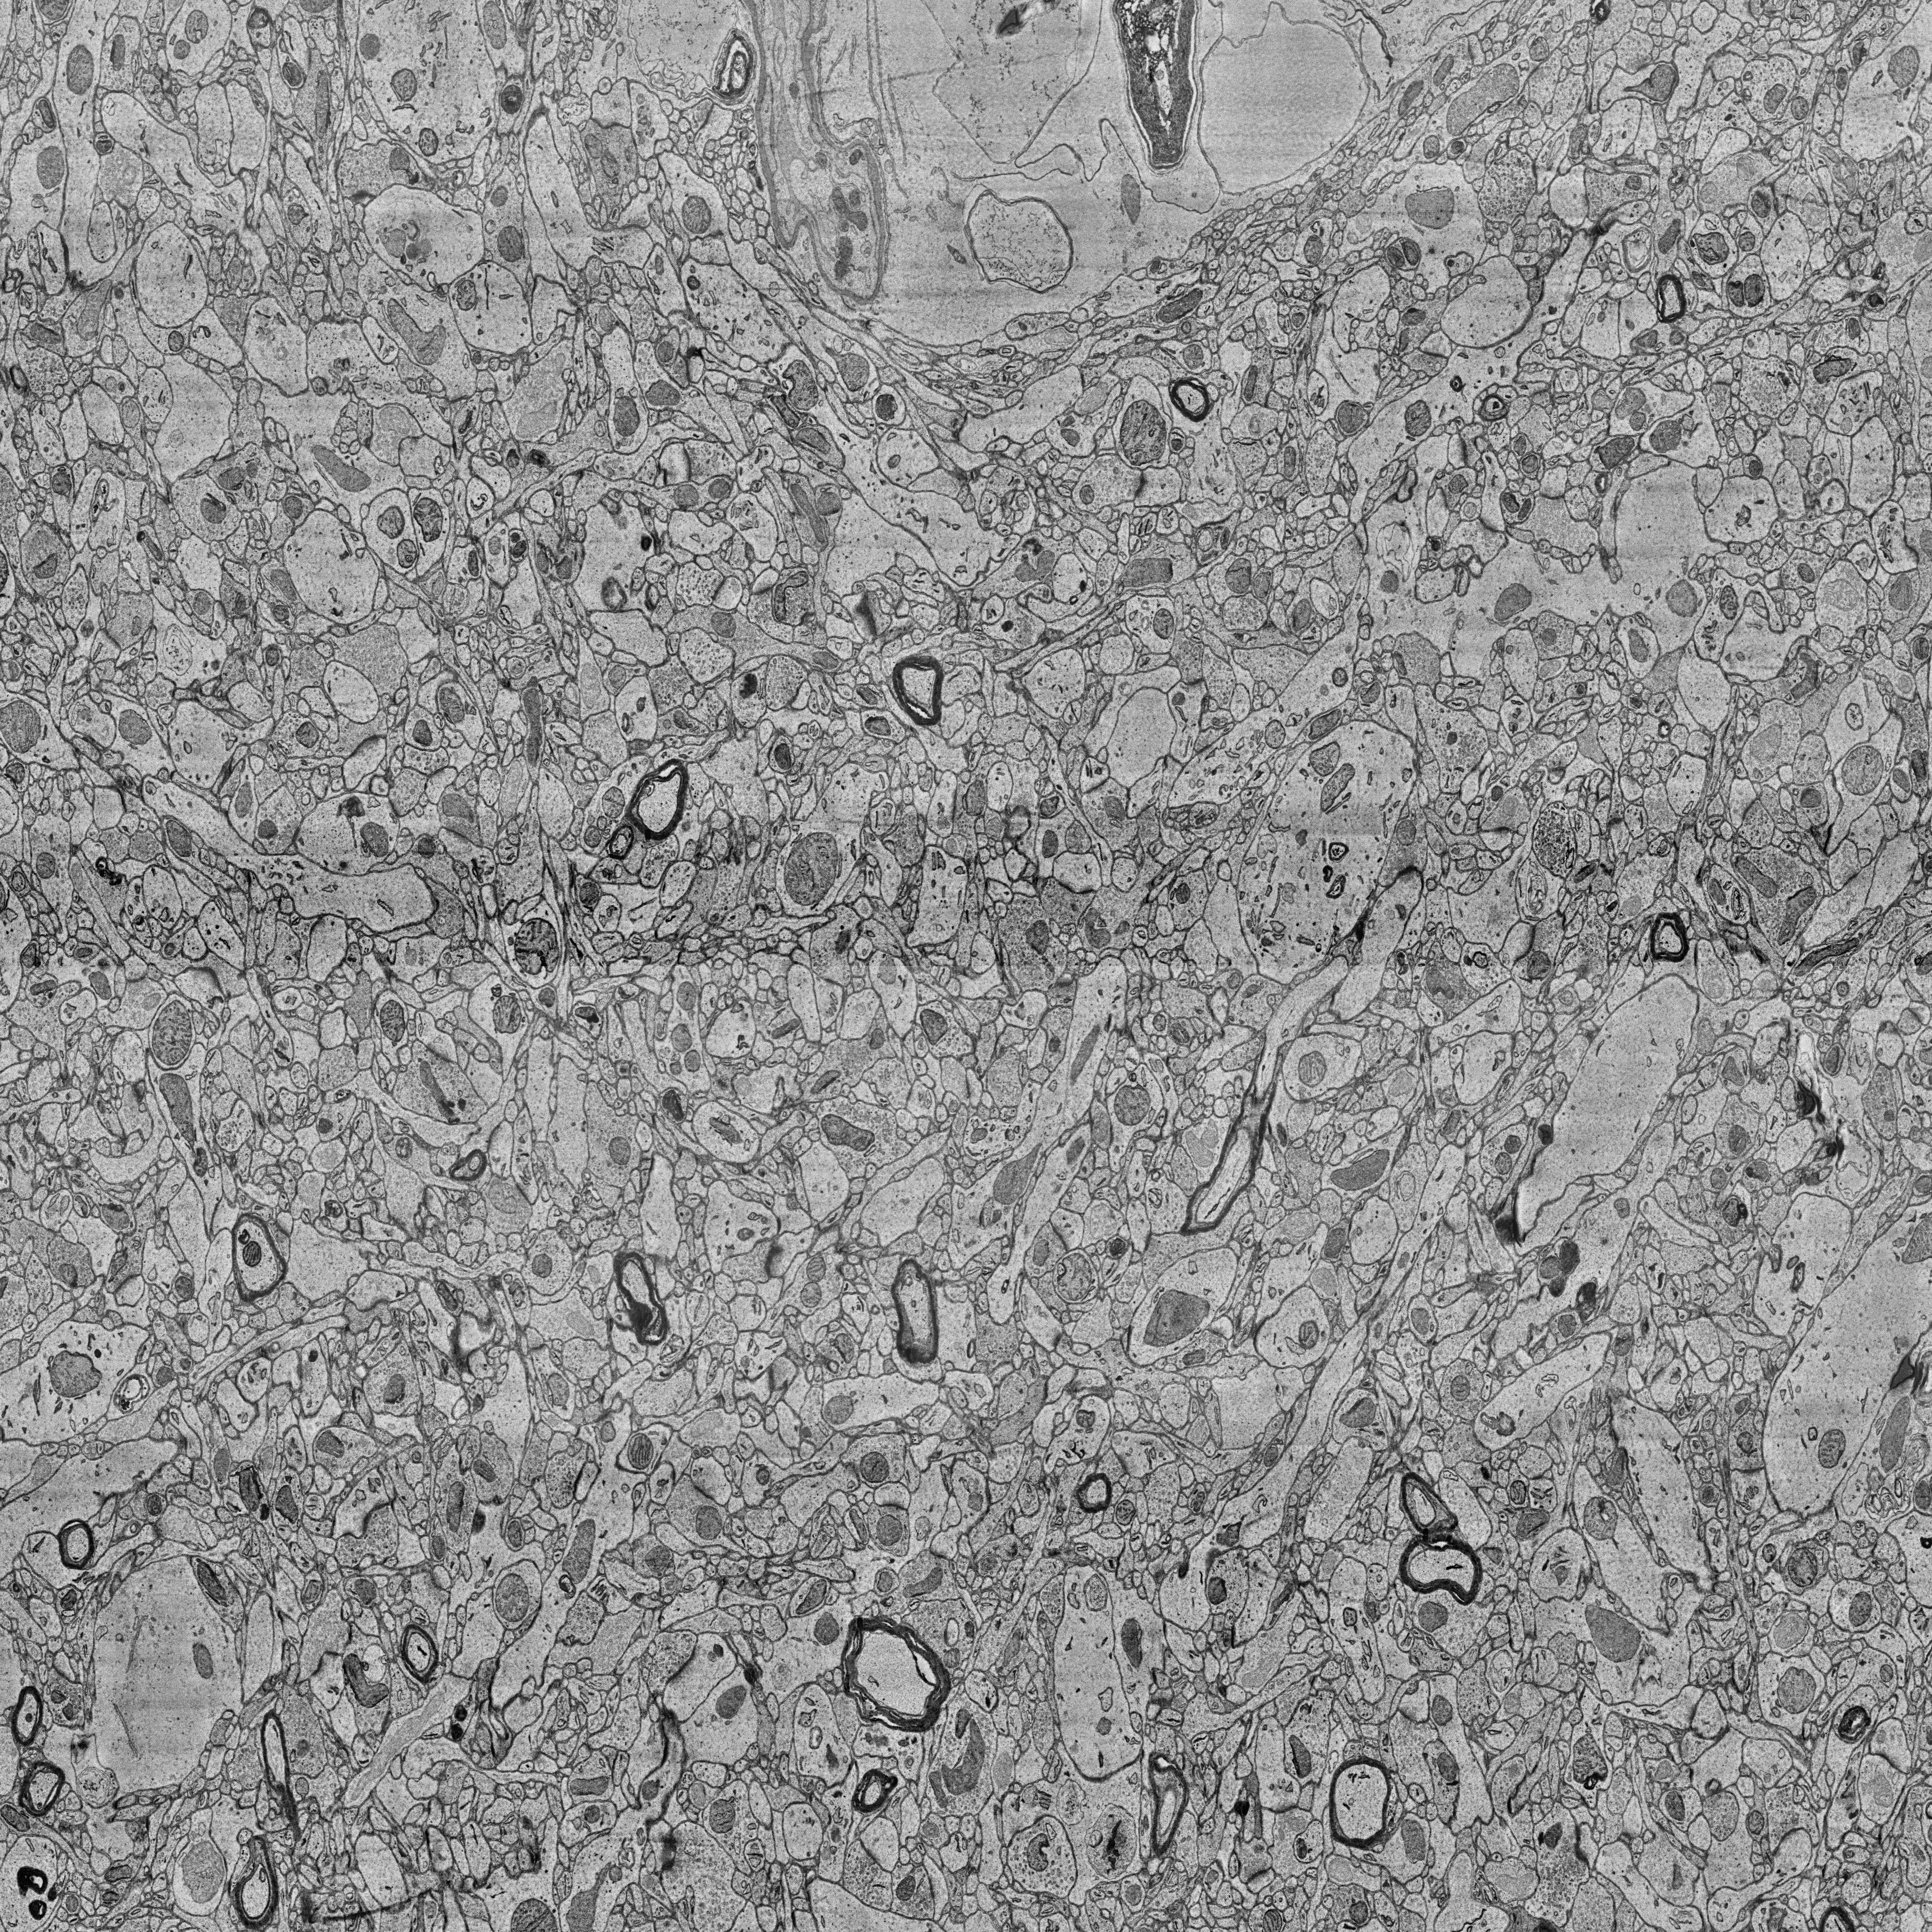
Electron microscopy slice of human cortex tissue
Slice depth (z): 47
Mitochondria instances in slice: 502